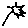
Label: sun